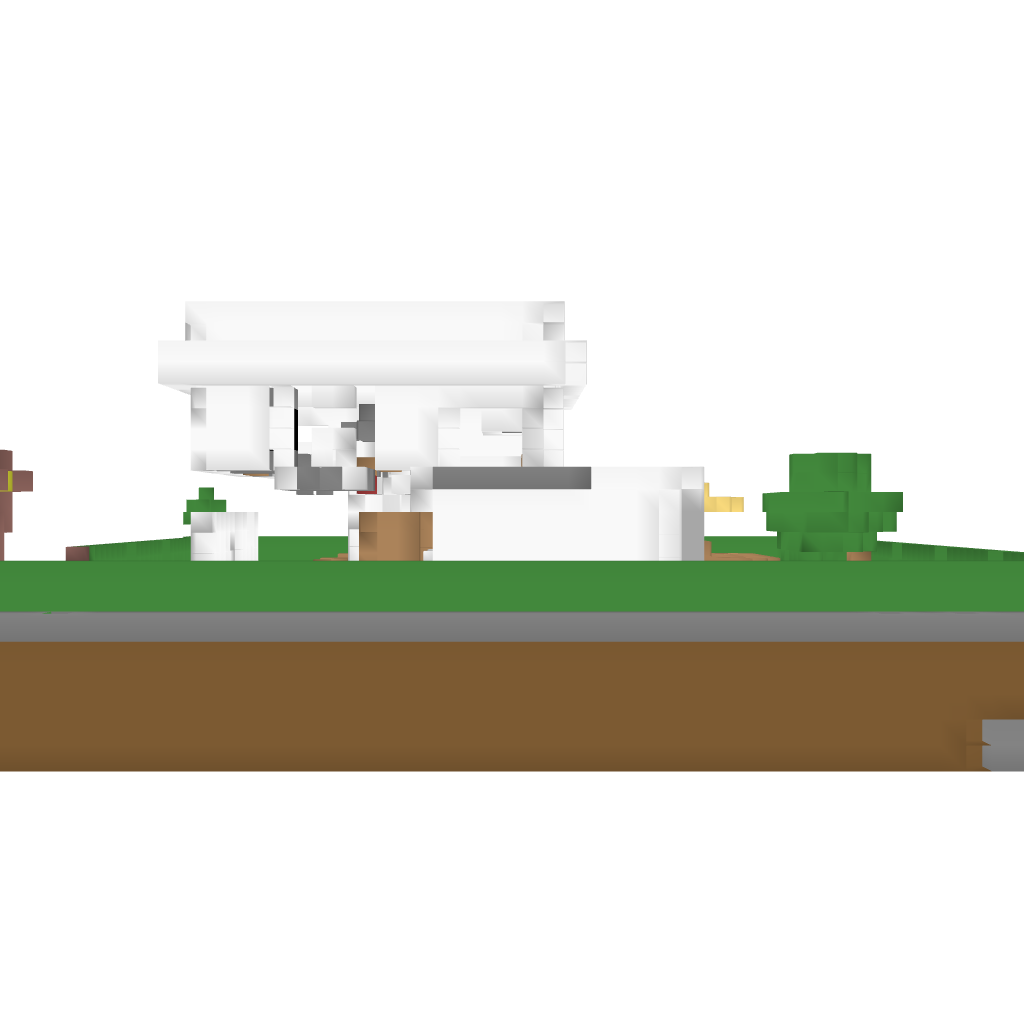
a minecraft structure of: Swimming pool house bad low quality